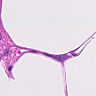
Metastatic tissue present: no